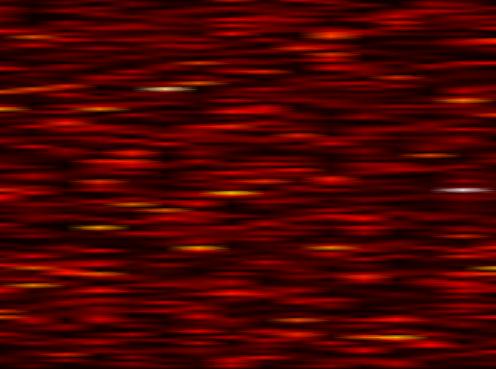
Label: OFDM